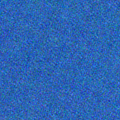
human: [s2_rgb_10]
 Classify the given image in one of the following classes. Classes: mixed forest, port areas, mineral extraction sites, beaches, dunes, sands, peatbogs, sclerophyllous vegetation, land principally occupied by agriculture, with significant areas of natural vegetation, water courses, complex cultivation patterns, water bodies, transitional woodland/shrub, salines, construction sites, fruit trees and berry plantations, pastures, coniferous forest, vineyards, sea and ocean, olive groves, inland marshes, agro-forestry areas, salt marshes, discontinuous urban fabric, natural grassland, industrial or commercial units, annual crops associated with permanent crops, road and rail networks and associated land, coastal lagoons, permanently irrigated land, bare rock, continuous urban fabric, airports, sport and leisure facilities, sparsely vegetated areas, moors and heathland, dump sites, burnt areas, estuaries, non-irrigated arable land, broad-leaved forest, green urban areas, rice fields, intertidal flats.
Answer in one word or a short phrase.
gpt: sea and ocean